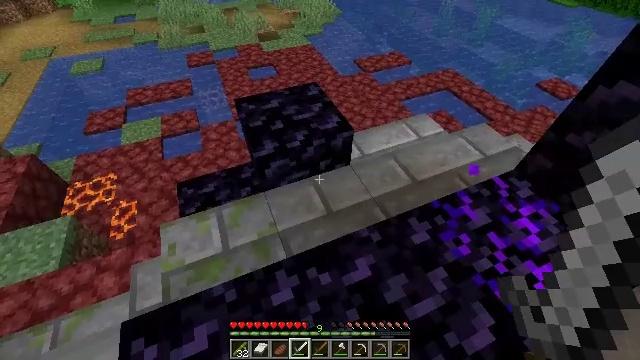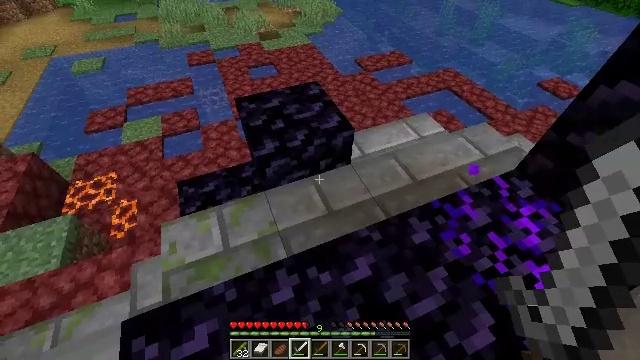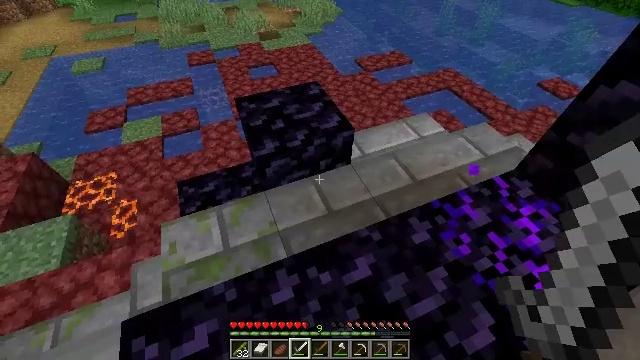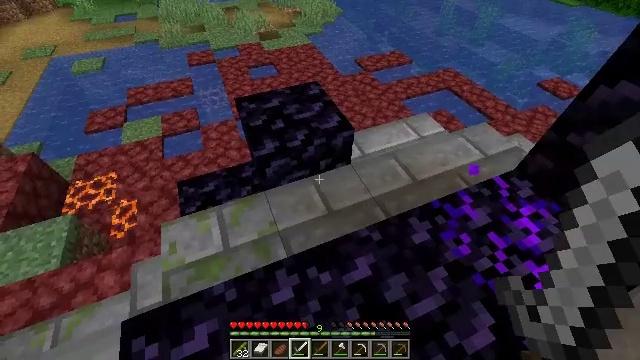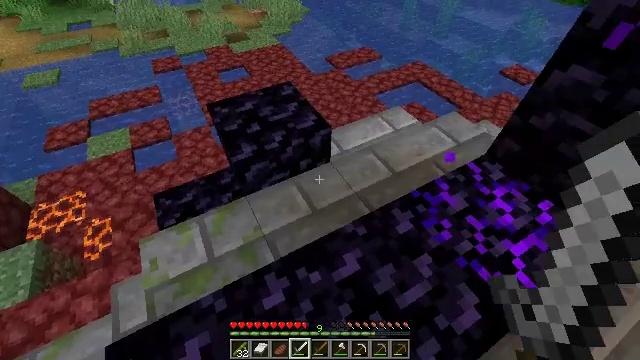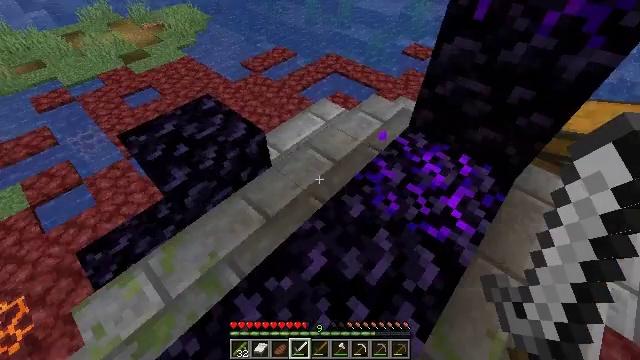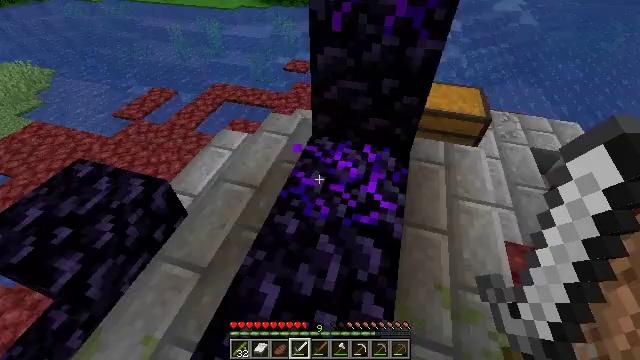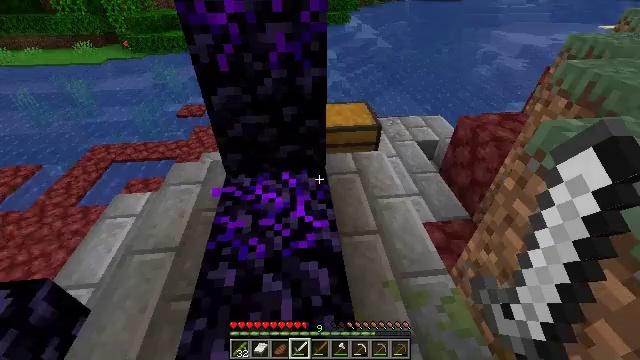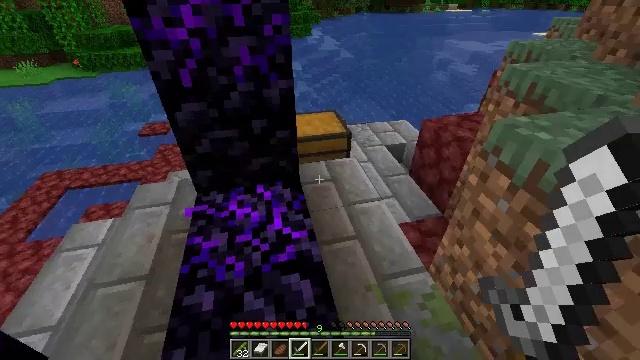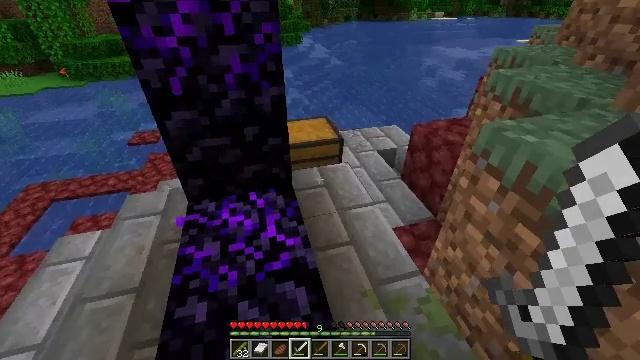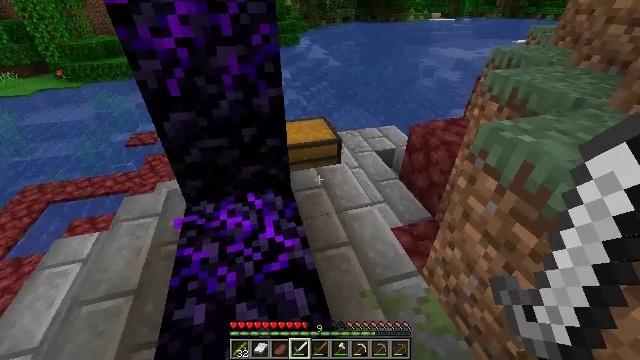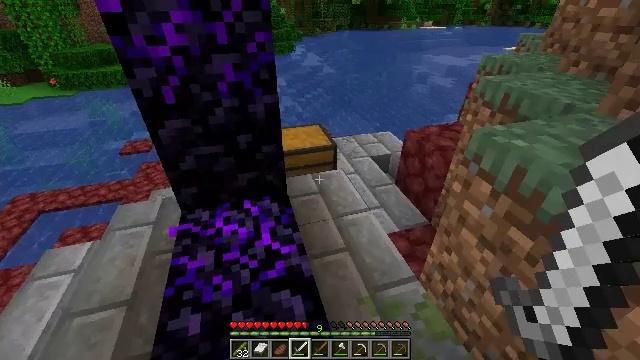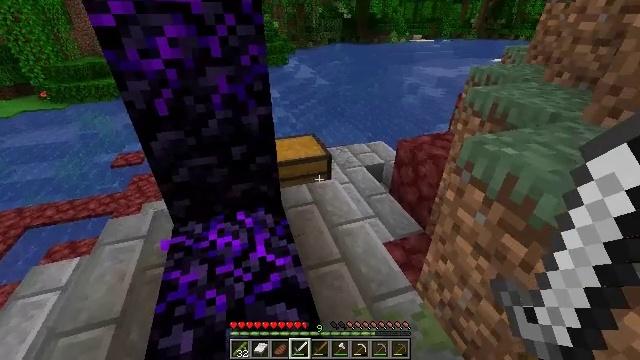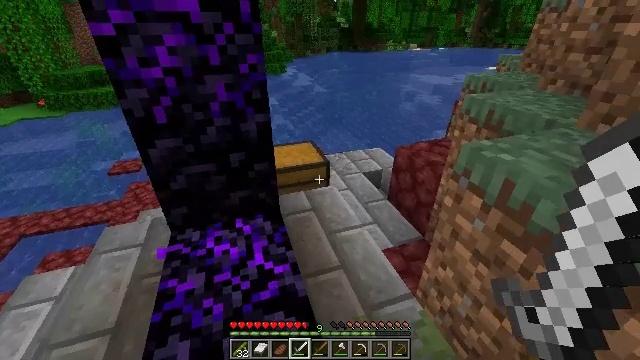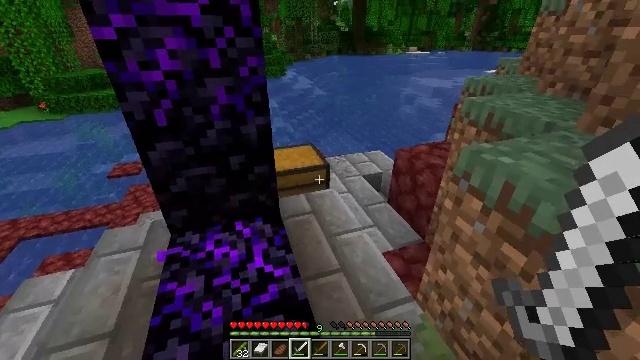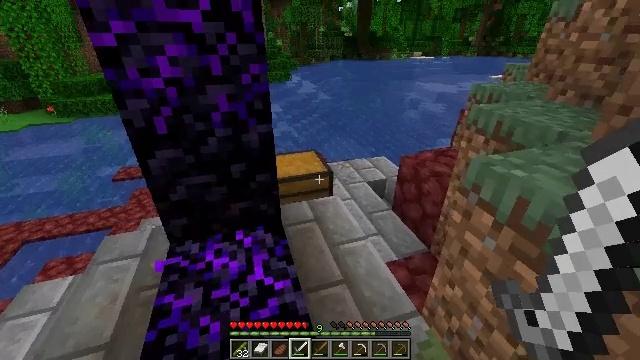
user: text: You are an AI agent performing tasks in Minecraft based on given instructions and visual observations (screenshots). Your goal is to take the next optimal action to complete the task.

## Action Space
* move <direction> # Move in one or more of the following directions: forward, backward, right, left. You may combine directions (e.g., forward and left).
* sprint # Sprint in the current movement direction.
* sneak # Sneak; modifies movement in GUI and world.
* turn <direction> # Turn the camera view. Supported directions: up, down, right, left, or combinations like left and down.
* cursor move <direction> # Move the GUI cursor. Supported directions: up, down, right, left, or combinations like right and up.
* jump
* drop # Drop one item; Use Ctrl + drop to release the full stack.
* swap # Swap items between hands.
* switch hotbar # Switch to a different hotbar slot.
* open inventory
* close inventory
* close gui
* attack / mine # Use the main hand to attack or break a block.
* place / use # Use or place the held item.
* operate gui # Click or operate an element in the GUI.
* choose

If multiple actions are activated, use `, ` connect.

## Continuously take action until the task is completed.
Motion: motion action
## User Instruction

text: Break the grass block.
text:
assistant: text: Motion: no_op
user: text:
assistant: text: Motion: no_op
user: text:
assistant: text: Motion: no_op
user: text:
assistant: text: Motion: turn right
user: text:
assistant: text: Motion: turn right
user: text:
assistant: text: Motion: turn right and up
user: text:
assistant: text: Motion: turn right and up
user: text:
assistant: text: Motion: turn right and up
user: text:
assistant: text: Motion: turn right and up
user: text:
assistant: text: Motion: no_op
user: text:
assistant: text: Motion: turn right and up
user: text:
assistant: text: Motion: turn right and up
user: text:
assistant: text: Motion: turn up
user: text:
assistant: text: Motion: no_op
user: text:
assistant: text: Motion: move forward
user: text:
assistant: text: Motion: move forward, turn left
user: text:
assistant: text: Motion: move forward
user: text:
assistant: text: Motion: turn left
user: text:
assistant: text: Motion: turn left and down
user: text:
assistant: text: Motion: use / place
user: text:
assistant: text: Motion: use / place
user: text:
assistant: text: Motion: use / place
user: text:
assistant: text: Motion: use / place
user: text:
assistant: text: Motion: use / place
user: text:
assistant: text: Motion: open gui
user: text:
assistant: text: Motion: no_op
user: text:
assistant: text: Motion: no_op
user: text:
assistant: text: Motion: no_op
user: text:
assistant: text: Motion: no_op
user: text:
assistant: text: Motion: no_op